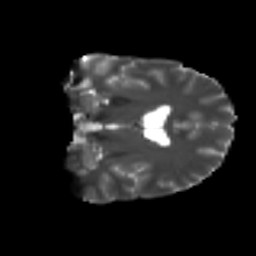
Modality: T2w
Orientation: coronal
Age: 22
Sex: male
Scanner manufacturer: ge
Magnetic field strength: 3 T
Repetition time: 7.8 s
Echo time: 0.0607 s